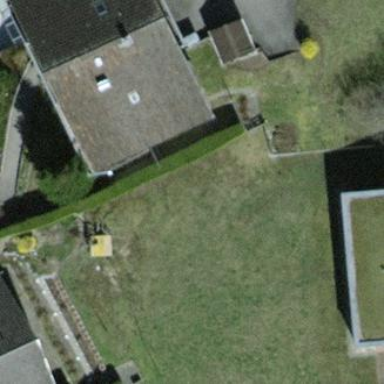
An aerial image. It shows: Semi-detached house.